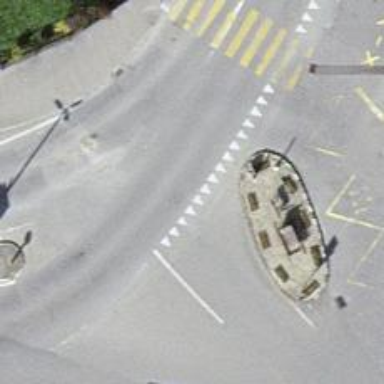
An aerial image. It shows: Road with "give way" sign.